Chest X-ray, AP view. Patient: 65 years old, sex M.
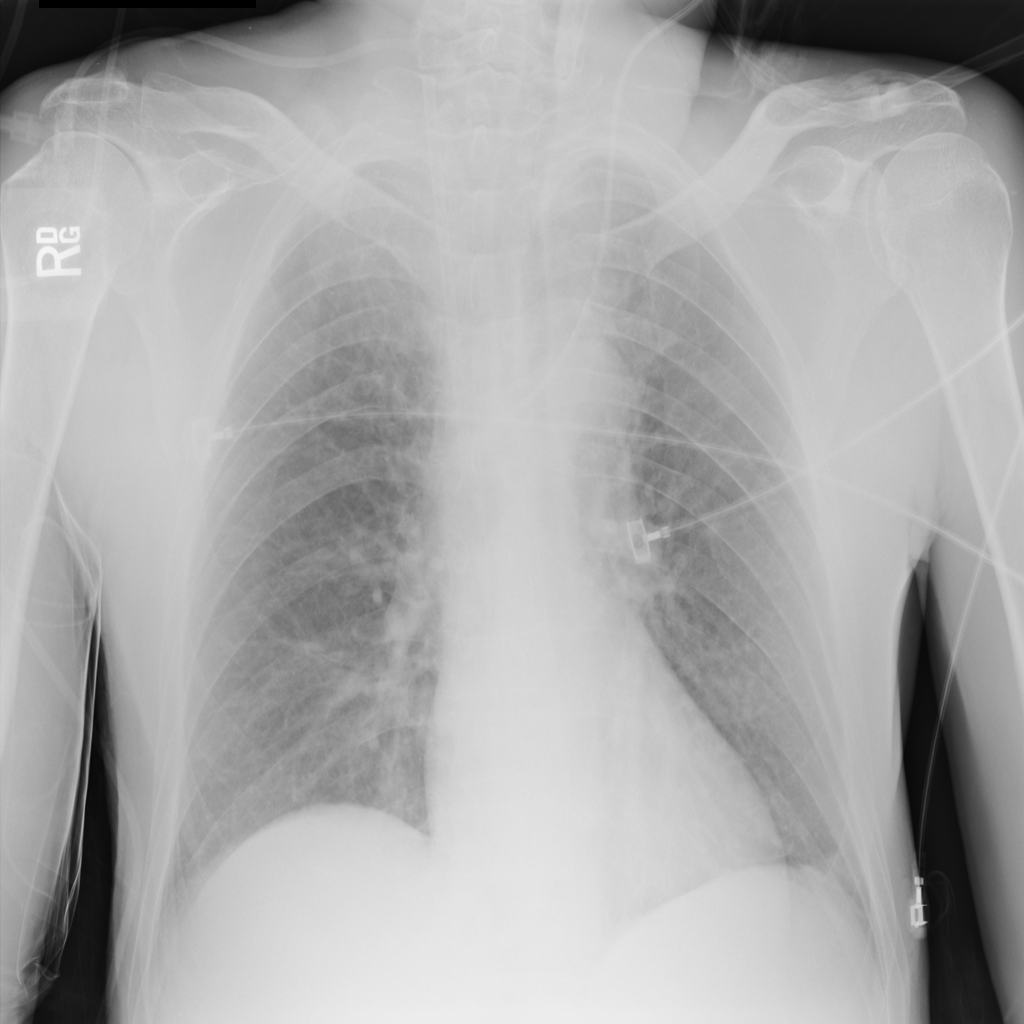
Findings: No Finding